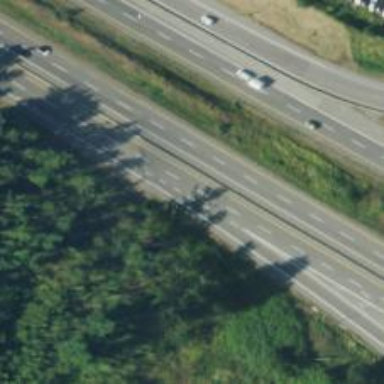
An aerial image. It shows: Motorway junction.